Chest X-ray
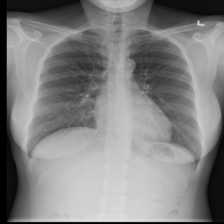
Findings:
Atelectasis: negative
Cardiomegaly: negative
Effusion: negative
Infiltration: negative
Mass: negative
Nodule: negative
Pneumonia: negative
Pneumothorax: negative
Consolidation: negative
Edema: negative
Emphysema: negative
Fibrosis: negative
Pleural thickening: negative
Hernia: negative